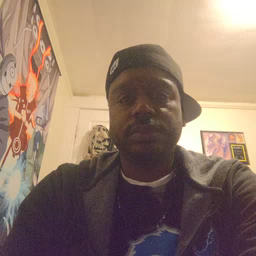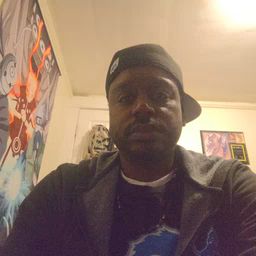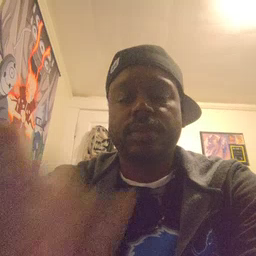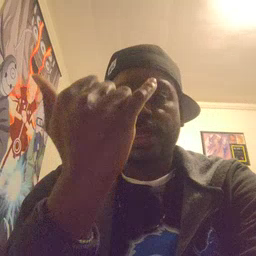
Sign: now